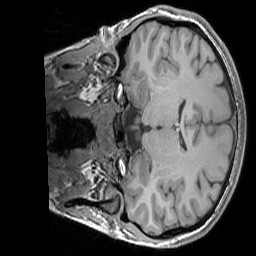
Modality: T1w
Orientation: coronal
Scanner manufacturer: siemens
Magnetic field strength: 3 T
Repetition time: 1.83 s
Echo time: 0.00303 s